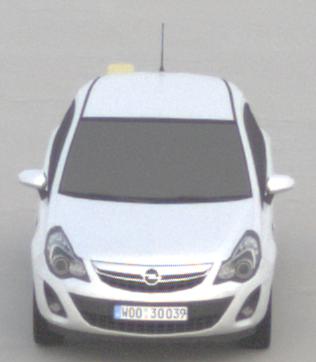
Make: Opel
Model: Corsa 1.2
Detailed model: Corsa (D)
Model produced from: 2011/01
Model produced until: 2014/08
Doors: 3
Color: white
Road condition: dry road
Daytime: morning or afternoon
Contrast: low contrast